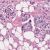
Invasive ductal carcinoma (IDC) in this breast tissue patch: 1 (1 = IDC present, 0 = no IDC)